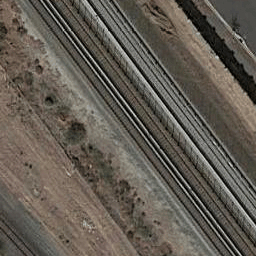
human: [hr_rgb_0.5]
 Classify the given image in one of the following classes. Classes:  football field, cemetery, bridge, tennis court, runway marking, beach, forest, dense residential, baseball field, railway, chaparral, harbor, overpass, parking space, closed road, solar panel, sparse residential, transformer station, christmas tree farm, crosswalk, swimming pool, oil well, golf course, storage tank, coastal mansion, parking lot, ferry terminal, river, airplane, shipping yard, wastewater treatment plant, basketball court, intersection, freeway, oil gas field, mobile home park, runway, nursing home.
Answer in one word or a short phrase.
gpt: railway